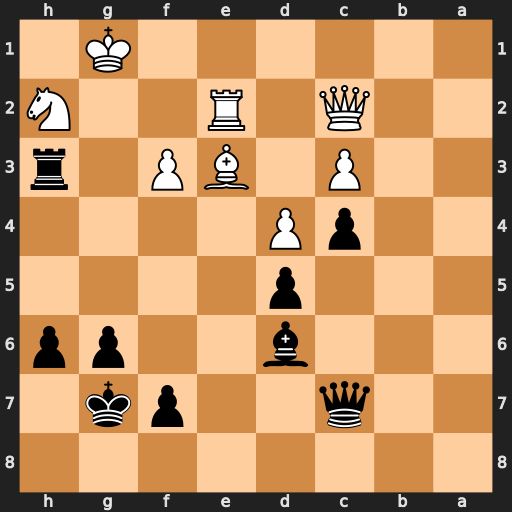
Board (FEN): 8/2q2pk1/3b2pp/3p4/2pP4/2P1BP1r/2Q1R2N/6K1
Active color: b
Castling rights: -
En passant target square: -
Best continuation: Bxh2+ Rxh2 Qg3+